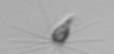
Label: Calciopappus